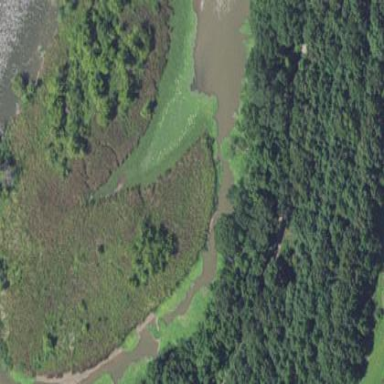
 and it is typically found in riparian zones."